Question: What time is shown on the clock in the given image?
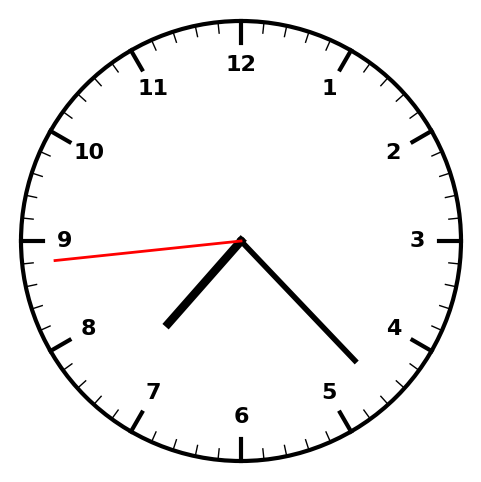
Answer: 07:22:44